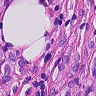
Metastatic tissue present: yes